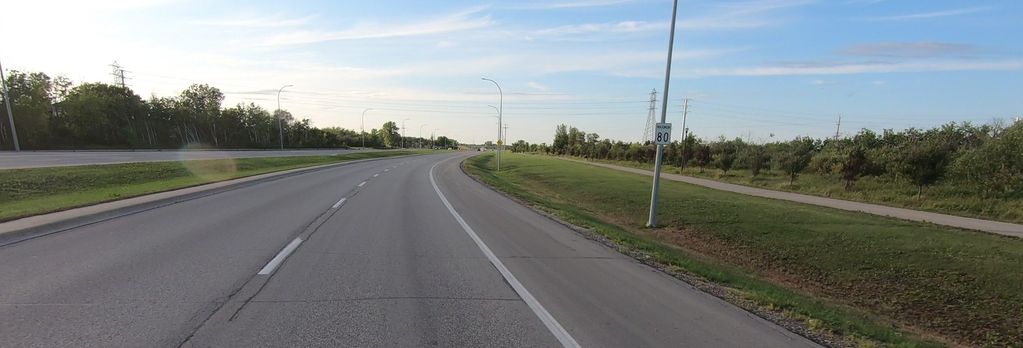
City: winnipeg